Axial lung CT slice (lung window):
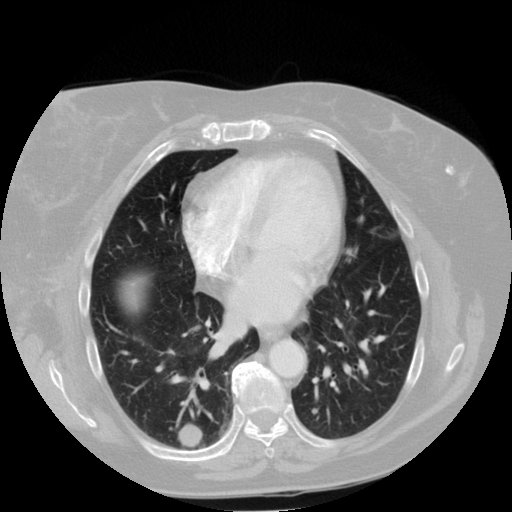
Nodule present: yes
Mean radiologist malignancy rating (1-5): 3.75